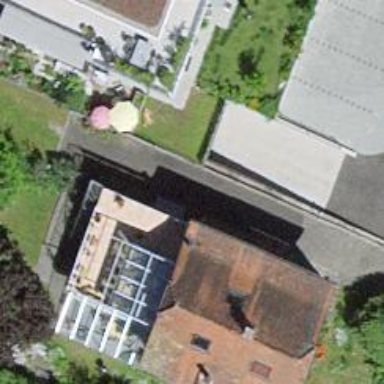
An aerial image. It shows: Detached building.